八年级 · 组合几何学
如图, 在 $\triangle A B C$ 中, $D$ 是 $B C$ 边上的一点, $E$ 是 $A D$ 的中点, 过 $A$ 点作 $B C$ 的平行线交 $C E$ 的延长线于点 $F$, 且 $A F=B D$, 连接 $B F$.

(1)求证: $B D=C D$;

(2)如果 $A B=A C$, 试判断四边形 $A F B D$ 的形状, 并证明你的结论.
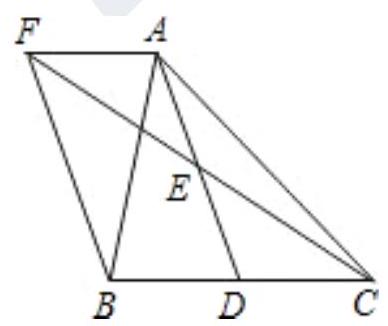
答案: (1)证明: $\because A F / / B C$,

$\therefore \angle A F E=\angle D C E$,

$\because E$ 是 $A D$ 的中点,

$\therefore A E=D E$,

在 $\triangle A E F$ 和 $\triangle D E C$ 中，

$\left\{\begin{array}{c}\angle A F E=\angle D C E \\ A E=D E \\ \angle A E F=\angle D E C\end{array}\right.$,

$\therefore \triangle A E F \cong \triangle D E C$,

$\therefore A F=D C$

$\because A F=B D$,

$\therefore B D=C D$

(2)解: 四边形 $A F B D$ 是矩形.

$\because A B=A C, D$ 是 $B C$ 的中点,

$\therefore A D \perp B C$

$$
\therefore \angle A D B=90^{\circ}
$$

$\because A F=B D$,

$\because$ 过 $A$ 点作 $B C$ 的平行线交 $C E$ 的延长线于点 $F$, 即 $A F / / B C$,

$\therefore$ 四边形 $A F B D$ 是平行四边形,

又 $\because \angle A D B=90^{\circ}$,

$\therefore$ 四边形 $A F B D$ 是矩形.